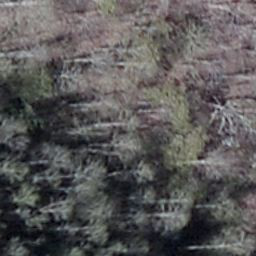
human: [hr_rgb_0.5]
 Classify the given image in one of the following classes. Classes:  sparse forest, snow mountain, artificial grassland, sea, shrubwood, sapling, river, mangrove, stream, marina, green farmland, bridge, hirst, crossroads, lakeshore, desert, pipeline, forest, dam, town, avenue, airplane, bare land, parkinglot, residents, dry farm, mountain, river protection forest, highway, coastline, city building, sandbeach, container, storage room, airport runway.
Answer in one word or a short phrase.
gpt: shrubwood